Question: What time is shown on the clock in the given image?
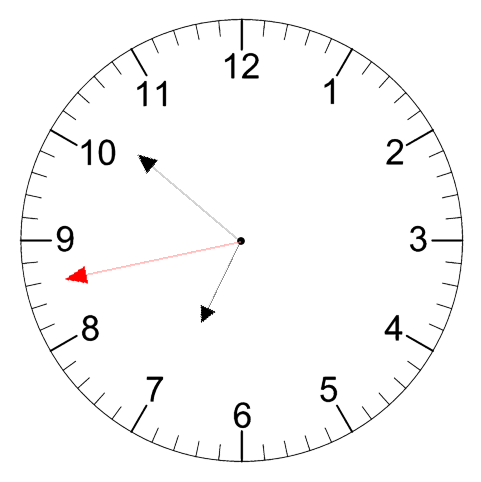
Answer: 06:51:43